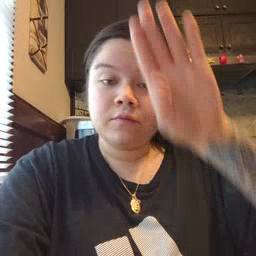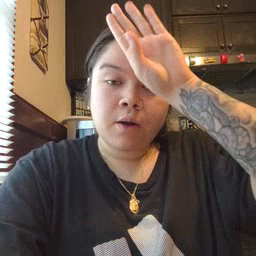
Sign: fireman